The picture encodes a bearing's raw vibration samples as pixel intensities in a 2-D grid. What is the most likely bearing condition (normal, inner_race, outer_race, ball)?
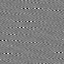
Answer: inner_race